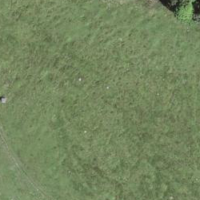
EUNIS habitat code: 23
Species observed at this site:
Arnica montana